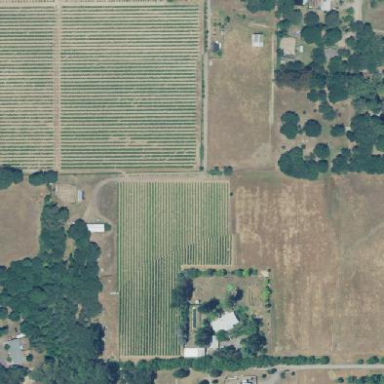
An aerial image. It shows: Vineyard with grape crops.